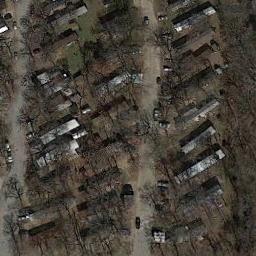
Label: mobile_home_park